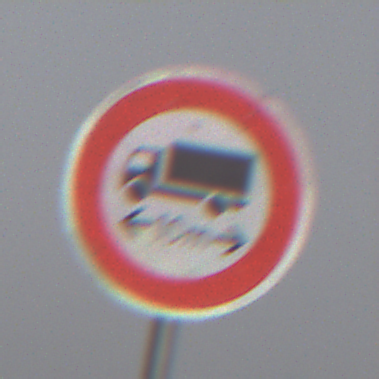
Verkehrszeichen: TatsaechlicheLaenge
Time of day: MorningAfternoon
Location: Outdoor (Nature)
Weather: PartlyCloudy
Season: NotSpecified
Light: Natural